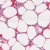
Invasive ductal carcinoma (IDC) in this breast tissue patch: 0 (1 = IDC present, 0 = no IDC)